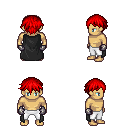
a pixel art fantasy rpg character, male body template, human, tanned skin, black cape, white pants, red short bangs hairstyle, metal gloves, four views (front, back, left, right), 2x2 character sprite sheet, small pixel art, hard edges, no anti-aliasing